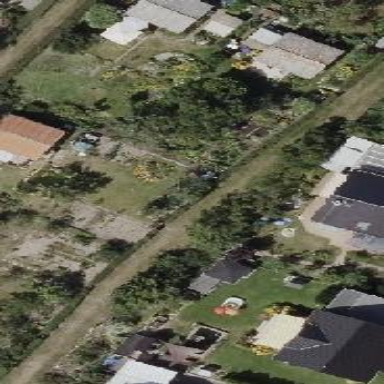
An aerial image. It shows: Fence surrounding plot in allotment area.